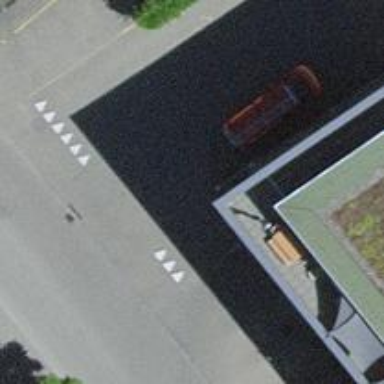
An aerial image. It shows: Parking entrance.